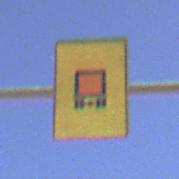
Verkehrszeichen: KennzeichnungspflichtigeFahrzeugeGefaehrlicheGueterOhnePfeilsymbol
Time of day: MorningAfternoon
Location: Outdoor (Nature)
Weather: Clear
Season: NotSpecified
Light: Natural